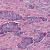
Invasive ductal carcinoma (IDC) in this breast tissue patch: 1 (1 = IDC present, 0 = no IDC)